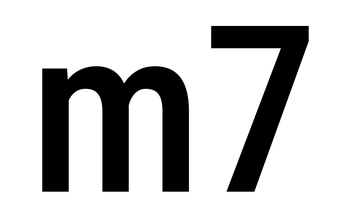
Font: Roboto_Condensed_Medium